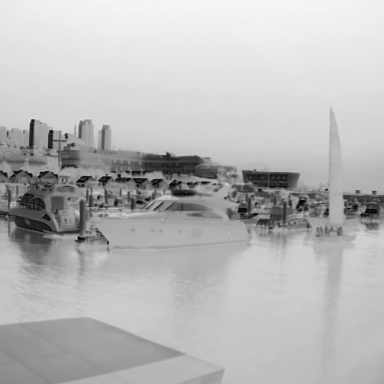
There are three objects shown in the infrared image, including two canoes, and a sailboat.